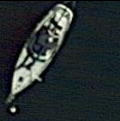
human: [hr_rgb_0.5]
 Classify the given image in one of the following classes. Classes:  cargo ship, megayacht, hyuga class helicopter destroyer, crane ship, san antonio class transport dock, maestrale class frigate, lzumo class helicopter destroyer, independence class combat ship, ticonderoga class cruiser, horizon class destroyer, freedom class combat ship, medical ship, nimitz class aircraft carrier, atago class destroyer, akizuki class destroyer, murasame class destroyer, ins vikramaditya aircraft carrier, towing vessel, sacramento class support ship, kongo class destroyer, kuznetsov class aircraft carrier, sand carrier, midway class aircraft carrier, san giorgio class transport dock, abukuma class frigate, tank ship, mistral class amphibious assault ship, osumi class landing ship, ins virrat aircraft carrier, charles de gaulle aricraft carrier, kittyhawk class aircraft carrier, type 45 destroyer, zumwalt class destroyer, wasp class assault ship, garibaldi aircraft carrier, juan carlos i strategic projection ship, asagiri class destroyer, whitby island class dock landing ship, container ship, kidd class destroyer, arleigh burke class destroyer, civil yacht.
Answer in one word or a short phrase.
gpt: Civil yacht